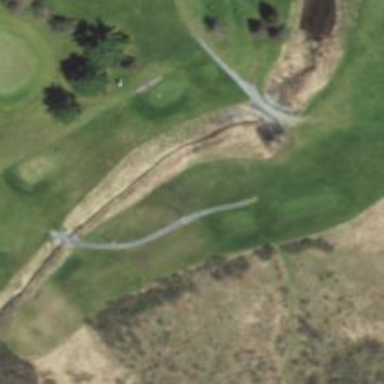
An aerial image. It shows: Path for golf carts.